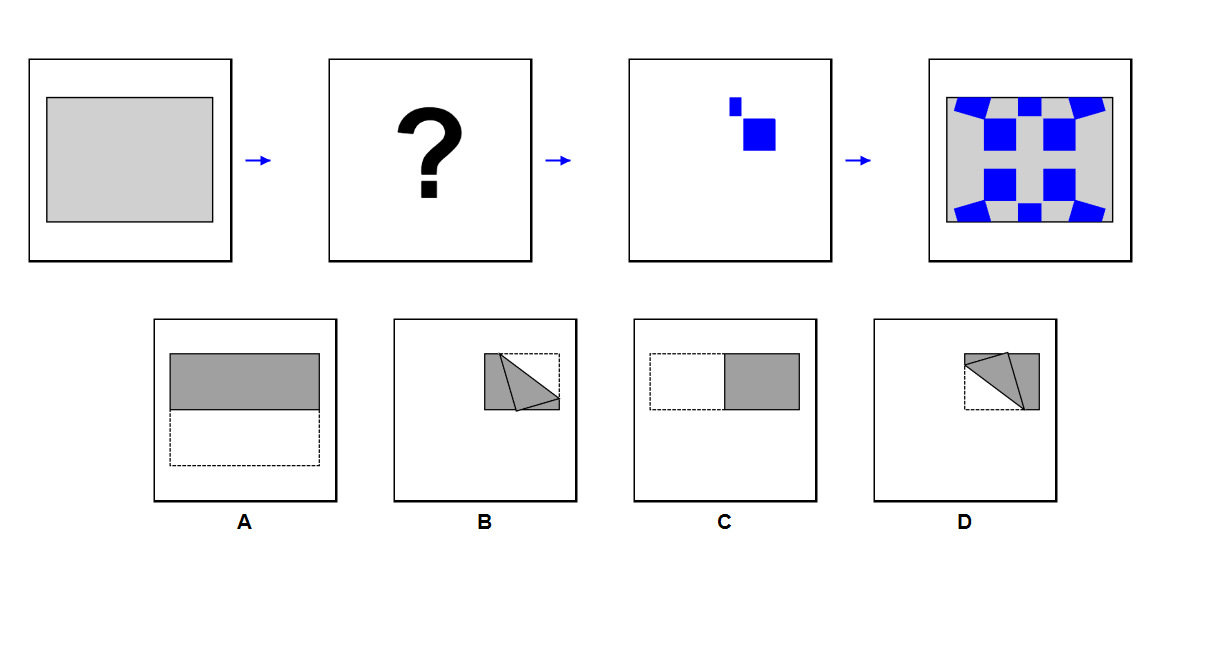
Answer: D